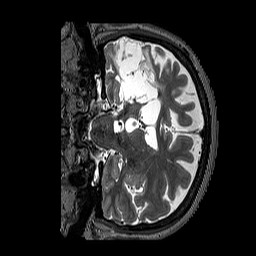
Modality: T2w
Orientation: coronal
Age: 61
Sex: female
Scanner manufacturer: siemens
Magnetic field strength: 3 T
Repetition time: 3.2 s
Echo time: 0.567 s